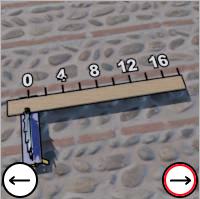
Task: length
Answer: 18
First scale value: 4.0